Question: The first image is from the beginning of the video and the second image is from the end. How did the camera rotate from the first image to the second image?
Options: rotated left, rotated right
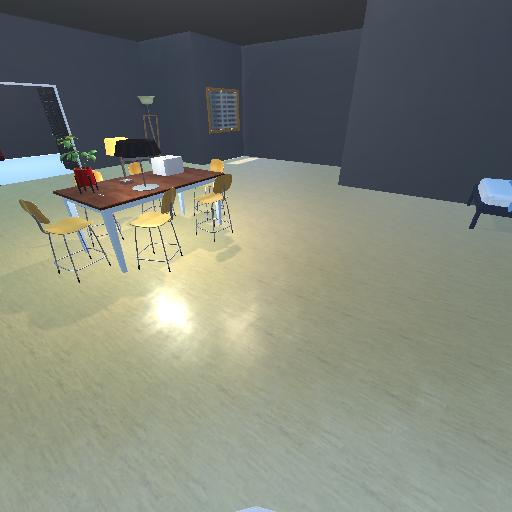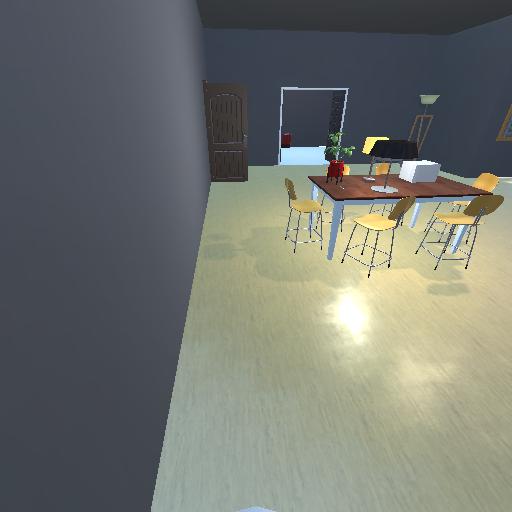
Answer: rotated left